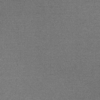
Label: dusty